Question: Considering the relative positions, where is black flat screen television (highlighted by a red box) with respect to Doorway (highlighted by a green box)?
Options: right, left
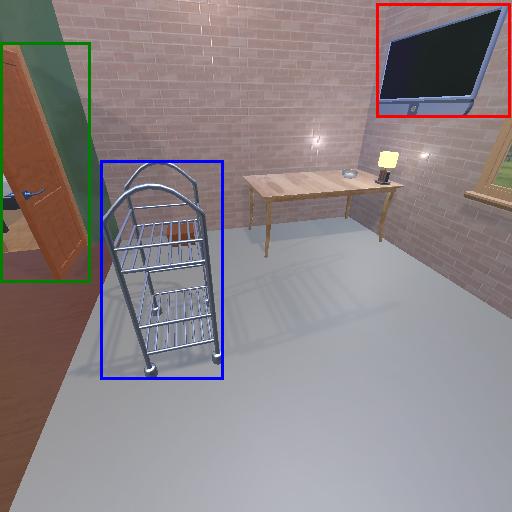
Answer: right